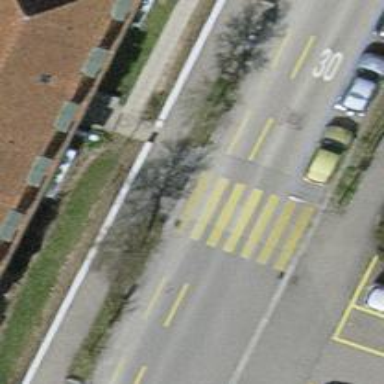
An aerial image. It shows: Asphalt footway with zebra crossing.